Question: What is the difference between using a MOVE block instead of a direct connection when an output is just to be assign the input value in a function block diagram?

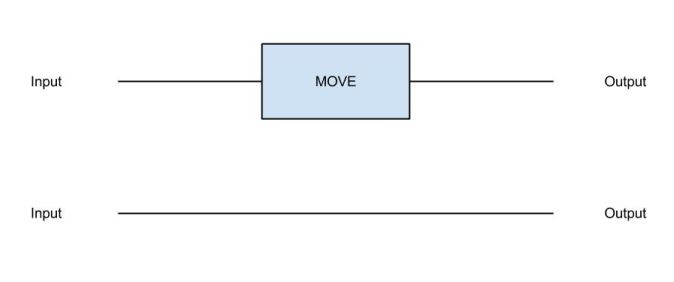
Answer: The "wire" tells you that the value computed by ladder code (AND, OR, ...) on the left, is used on the right. It doesn't cause any "memory" to change. (Your drawing just the wire makes the diagram confusing; you really should show the operators on both ends of the wire.)
The MOVE operator causes the content of one memory location, of any type, to be conditionally copied to another. Using the MOVE operator, you can copy an integer, float or other more complex value to a new destination; I don't recall if you can do a value coercion (e.g., int to float) also but I'd guess that varied from controller to controller. As a side effect, the MOVE operator copies the input boolean on the left side, to the output boolean on the right; most "block" like operators in ladder logic do this. But that input boolean controls whether the block actually does its action, or not. In your example, you show the MOVE block, but not the critical parameters: the from and to locations; the "wire" feeding it controls whether the move actually happens. So a better move example would be:
'''
---| X |------| MOVE(P,Q) |---( Y )---
'''
What this says is, "if X is true, then copy P to Q, and assign true (from X) to Y;
if X is false, move nothing, and assign false(from X) to Y." (The boolean value of X is copied through the MOVE block).
Since MOVE will work with any type, you can use MOVE to copy a boolean value in a memory location to another location; just imagine P and Q above being boolean variables. However, boolean conditions and actions work just as well:
'''
---| X |----( Y )---
'''
copies the boolean value of X to the boolean value of Y.
To truly simulate a boolean MOVE command, e.g., "copy boolean P conditionally to Q if X is true" requires some convoluted boolean logic:
'''
--+--| X |----| P |---+--( Y )----
| |
|--| *X |---| Y |---|
'''
where *X means "not X". MOVE is simply easier to "write".